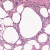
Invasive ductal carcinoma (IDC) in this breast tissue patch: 0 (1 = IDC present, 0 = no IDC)